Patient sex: M
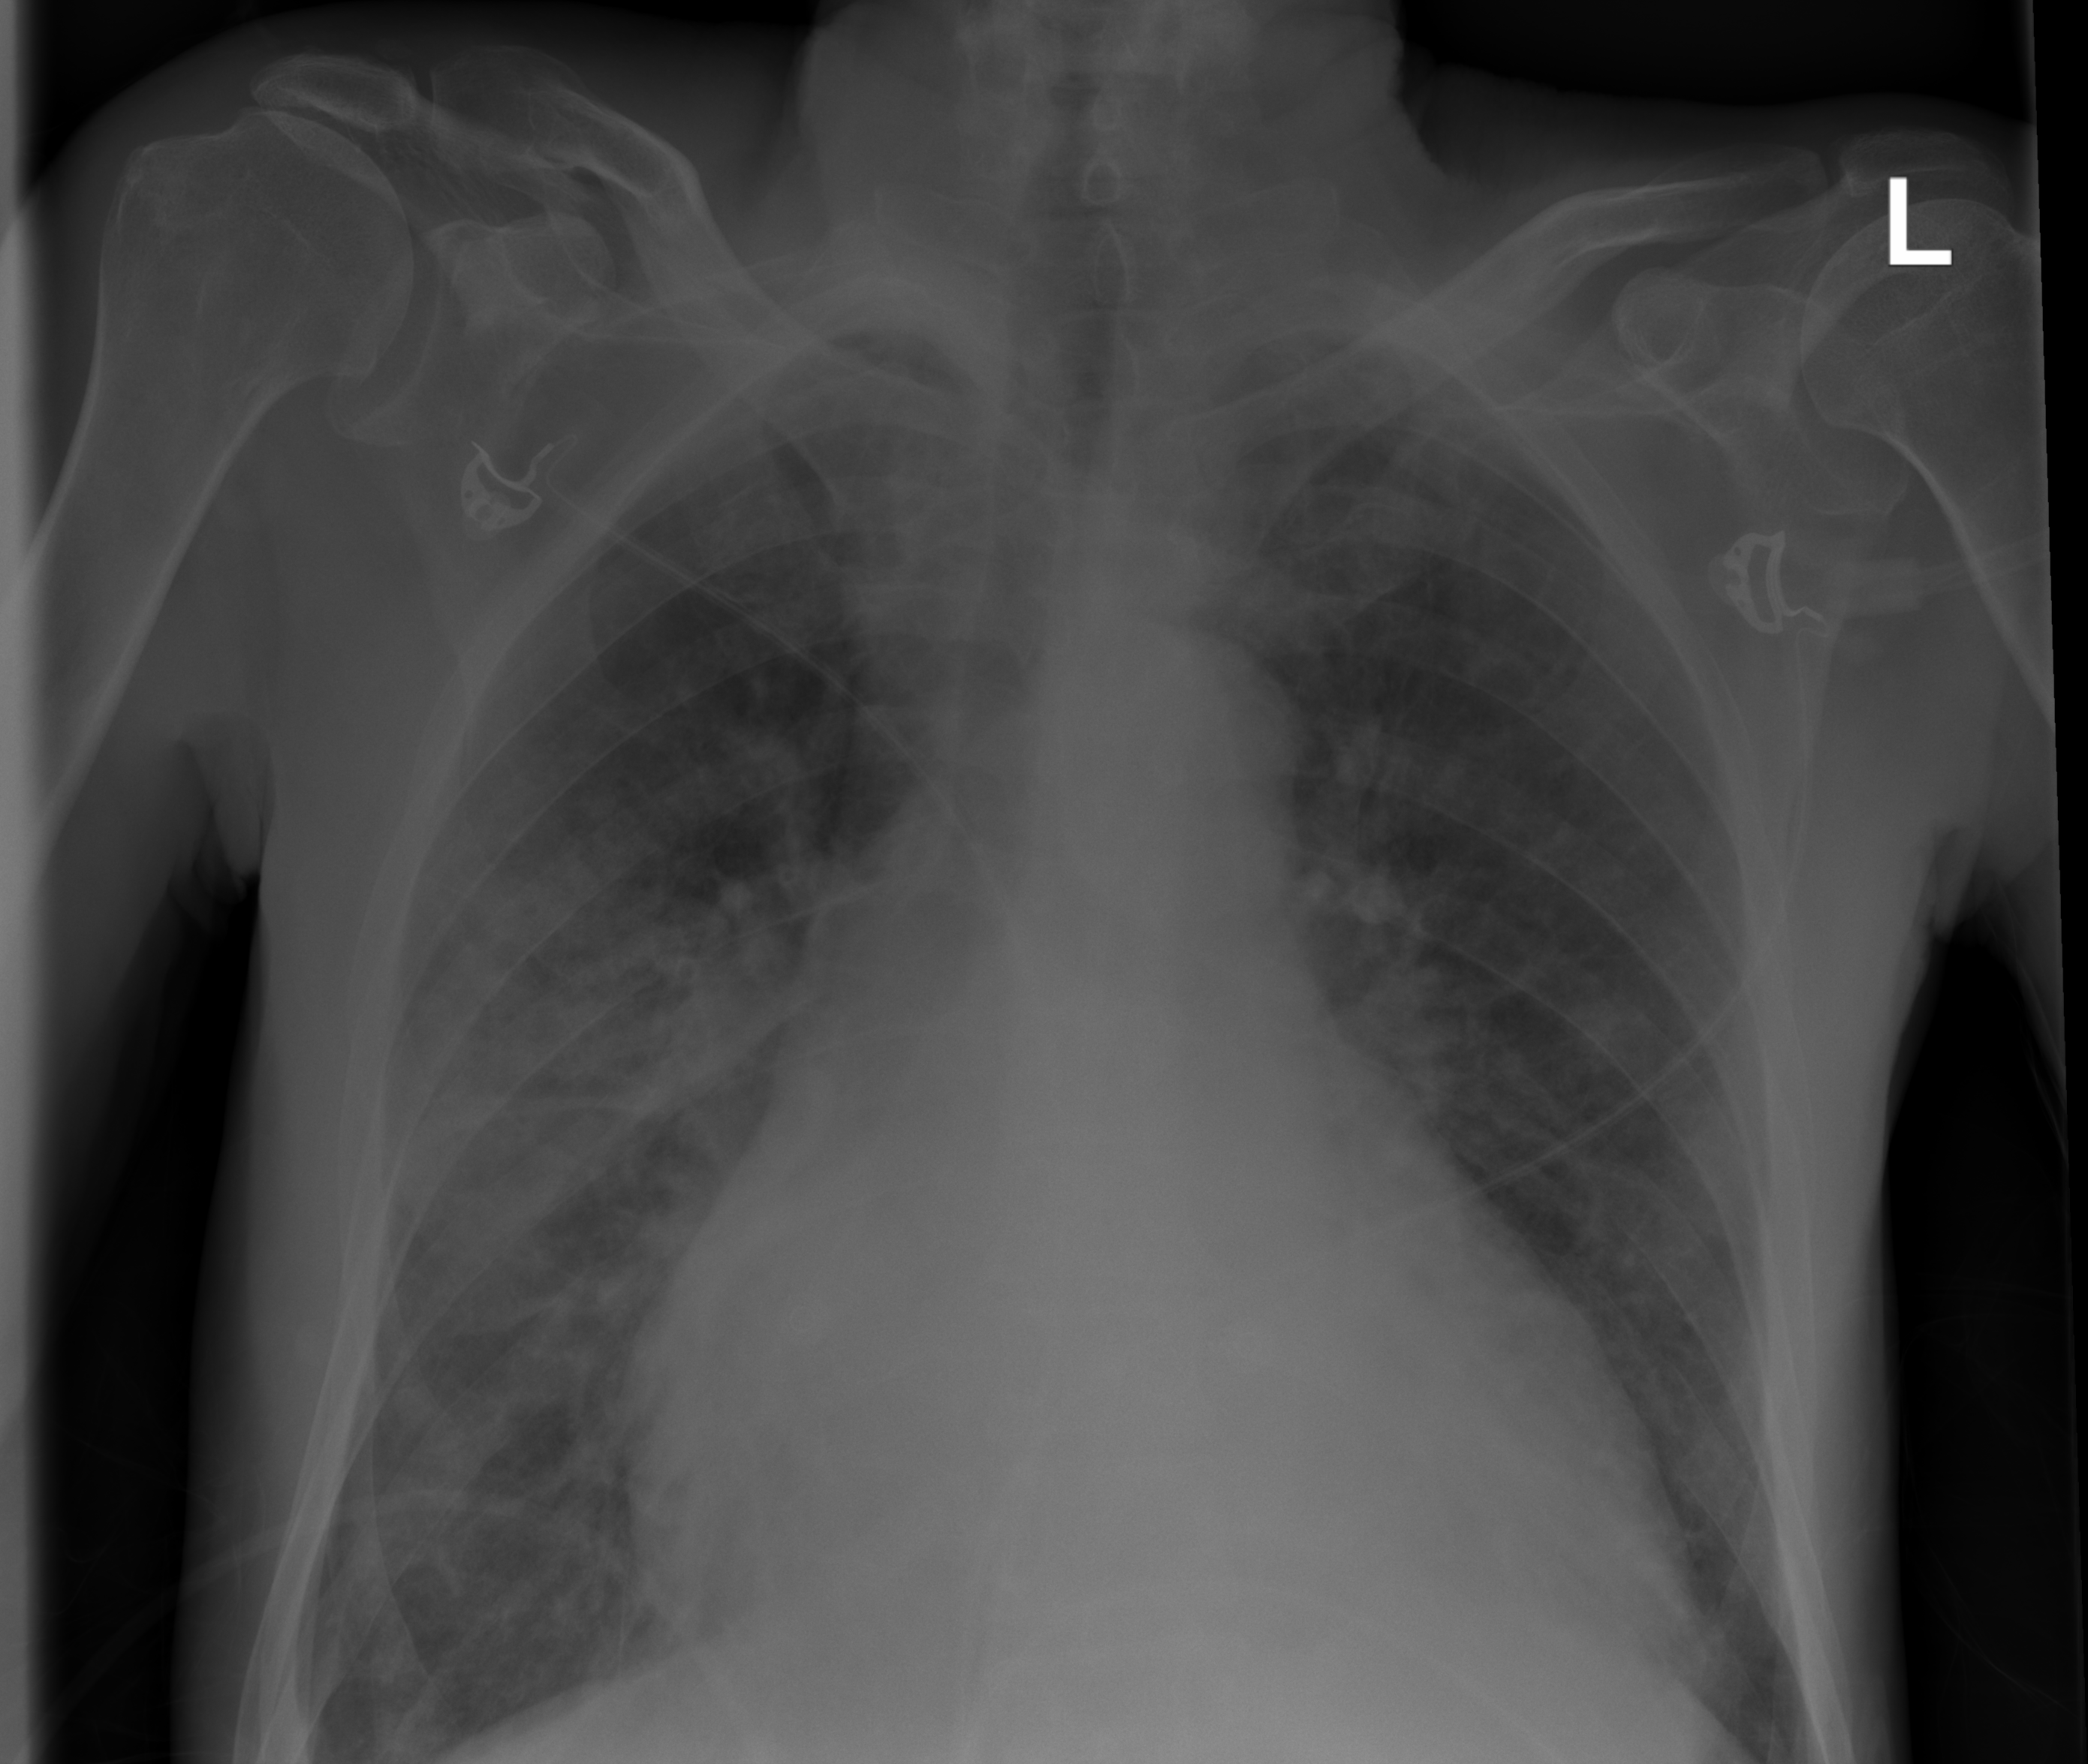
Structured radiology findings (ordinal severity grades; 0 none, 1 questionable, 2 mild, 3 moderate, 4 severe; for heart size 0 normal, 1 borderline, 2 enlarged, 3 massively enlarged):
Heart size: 3
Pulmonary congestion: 3
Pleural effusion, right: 0
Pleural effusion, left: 0
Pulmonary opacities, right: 3
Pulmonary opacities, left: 0
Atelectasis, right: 0
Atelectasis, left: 0